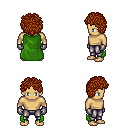
a pixel art fantasy rpg character, male body template, human, tanned skin, green cape, metal pants, brunette curly afro hairstyle, metal gloves, four views (front, back, left, right), 2x2 character sprite sheet, small pixel art, hard edges, no anti-aliasing